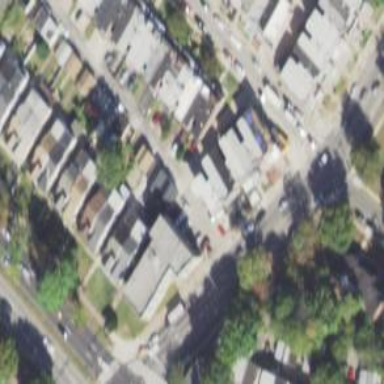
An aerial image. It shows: Alleyway designated as service road.